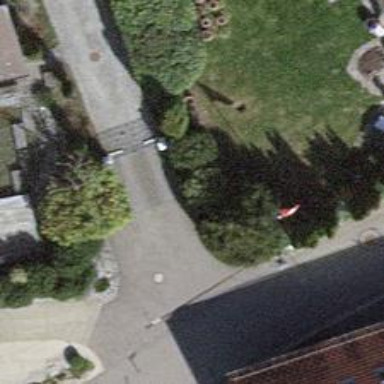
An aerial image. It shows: Gate.